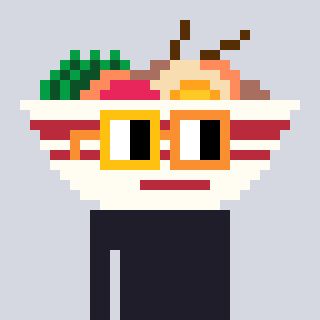
a pixel art character with square yellow and orange glasses, a noodles-shaped head and a bluegrey-colored body on a cool background